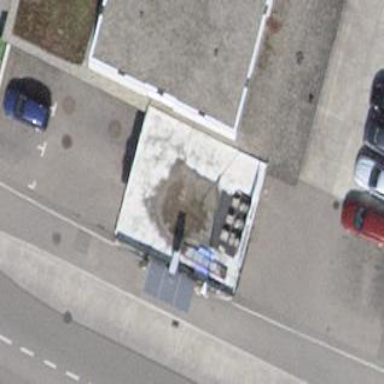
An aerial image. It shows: View of roof of building.